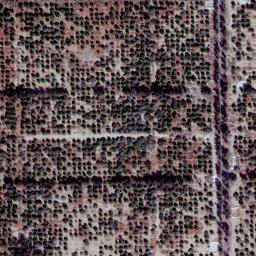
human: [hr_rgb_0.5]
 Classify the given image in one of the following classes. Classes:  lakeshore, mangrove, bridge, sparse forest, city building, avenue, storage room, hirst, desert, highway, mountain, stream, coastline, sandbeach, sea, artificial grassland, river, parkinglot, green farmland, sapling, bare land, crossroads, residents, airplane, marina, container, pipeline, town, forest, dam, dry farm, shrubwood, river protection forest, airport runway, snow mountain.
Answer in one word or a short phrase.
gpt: dry farm